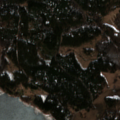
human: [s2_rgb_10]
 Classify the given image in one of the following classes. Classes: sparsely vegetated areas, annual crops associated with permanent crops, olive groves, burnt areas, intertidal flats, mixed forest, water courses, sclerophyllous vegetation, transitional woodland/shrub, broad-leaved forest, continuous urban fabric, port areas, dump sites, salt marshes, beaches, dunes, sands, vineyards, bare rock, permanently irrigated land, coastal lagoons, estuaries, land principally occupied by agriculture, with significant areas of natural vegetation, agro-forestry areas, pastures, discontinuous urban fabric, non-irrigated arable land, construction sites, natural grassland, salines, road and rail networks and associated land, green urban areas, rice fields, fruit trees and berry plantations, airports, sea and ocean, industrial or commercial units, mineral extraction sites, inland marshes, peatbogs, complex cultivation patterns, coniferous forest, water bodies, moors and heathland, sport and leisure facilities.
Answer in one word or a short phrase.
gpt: land principally occupied by agriculture, with significant areas of natural vegetation, coniferous forest, transitional woodland/shrub, sea and ocean